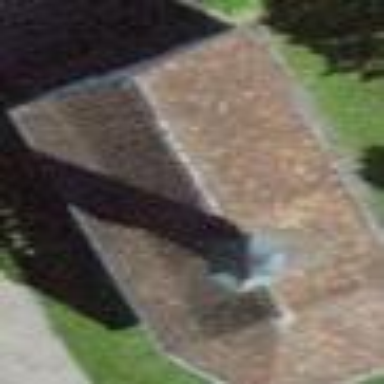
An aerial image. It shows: Chapel with roof made of roof tiles.